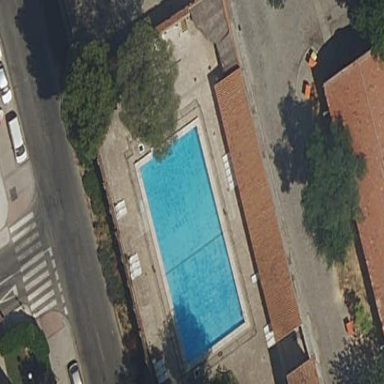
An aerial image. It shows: Swimming pool located in leisure land.